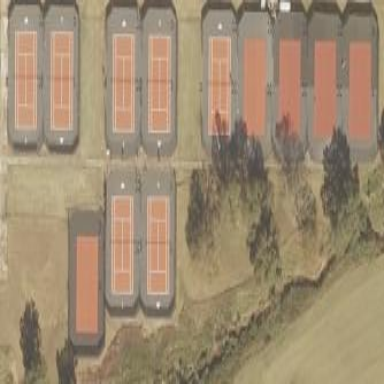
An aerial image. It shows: Tennis court on pitch designated for leisure land.